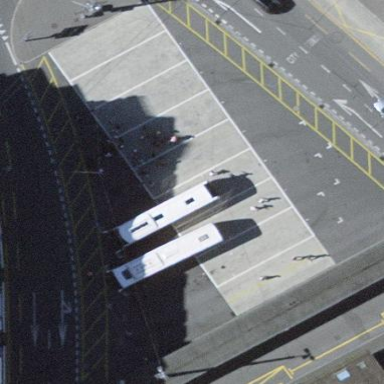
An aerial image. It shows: Parking area with concrete surface.